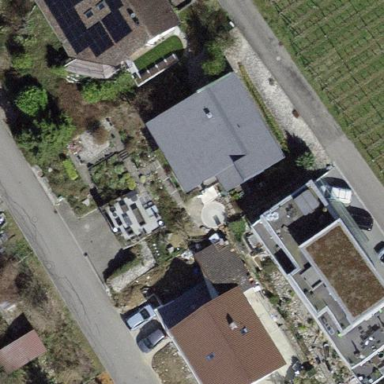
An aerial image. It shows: Flat-roofed building.